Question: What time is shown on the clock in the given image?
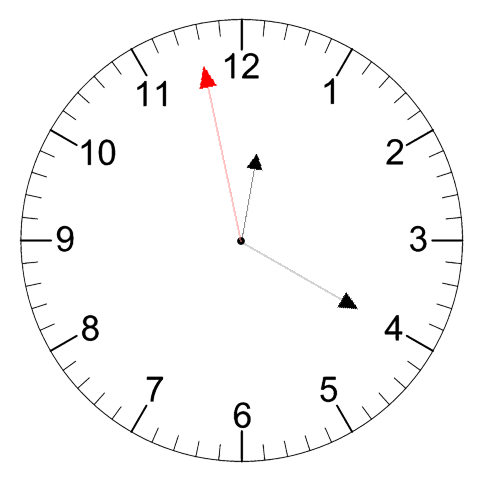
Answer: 12:19:58